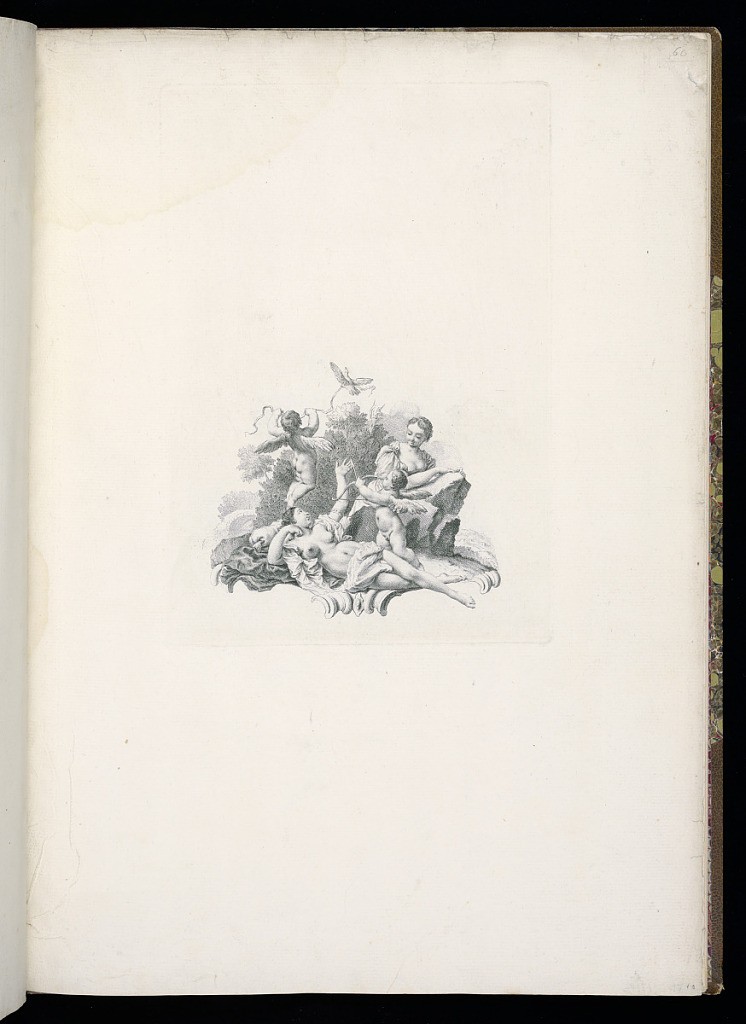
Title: Ornamental Vignette
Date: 18th century
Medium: Etching and engraving on laid paper
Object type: Bound print
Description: Small vignette of a nude reclining roman, winged putti (one with a dove tethered by a string), and another woman looking on the scene from behind a rock. The scene is set aloft a rocaille platform of ground and scrolls. The plate is not signed or numbered.